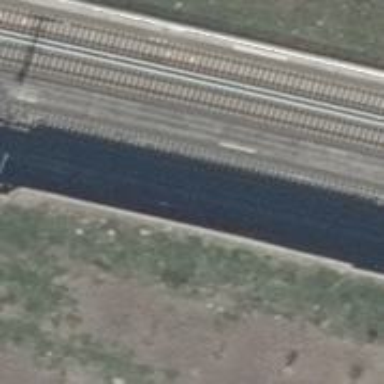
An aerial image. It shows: Railway with electrified contact lines.